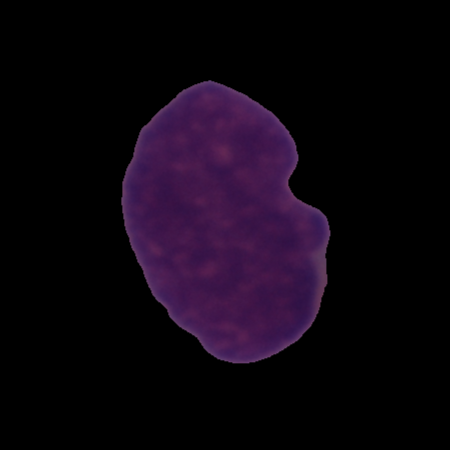
Label: cancer